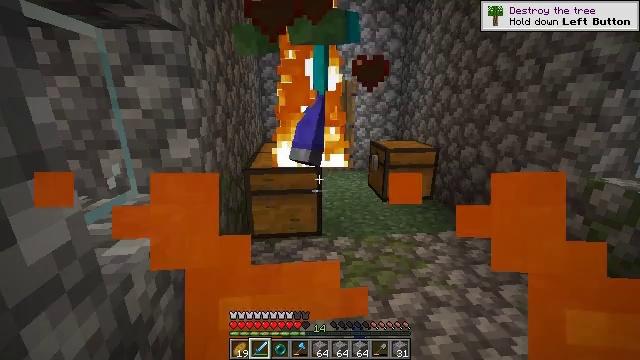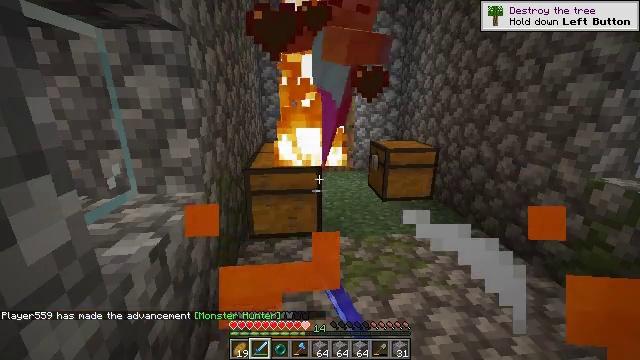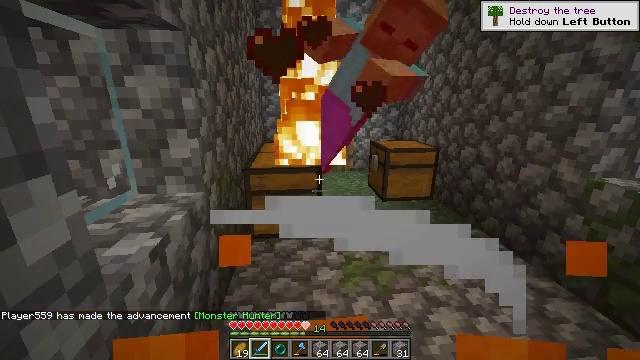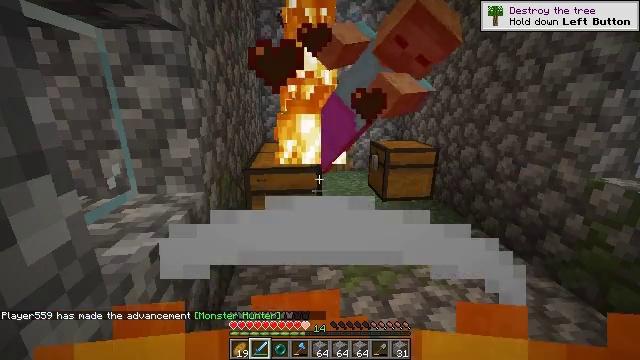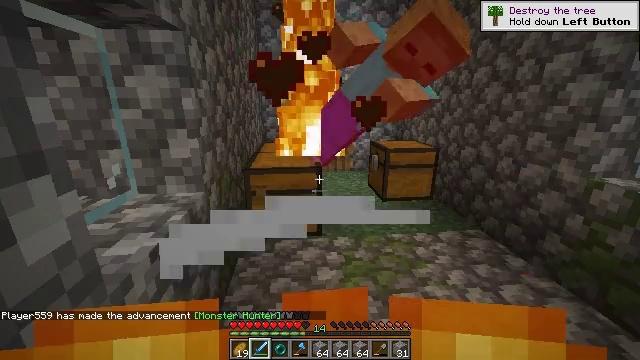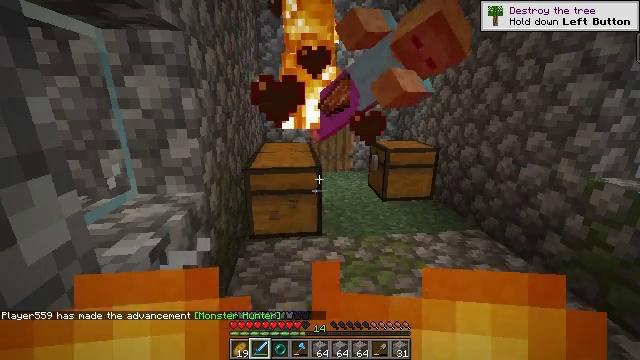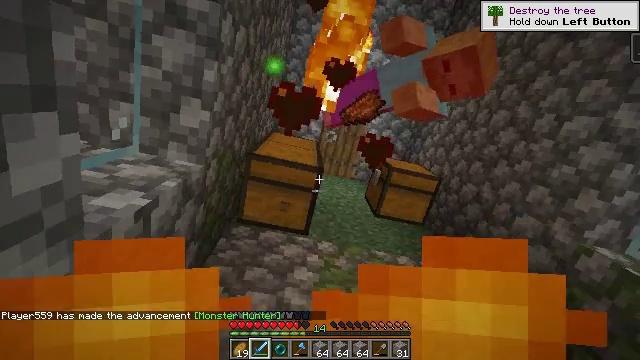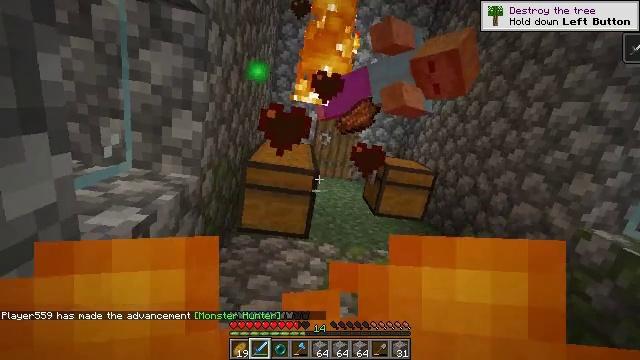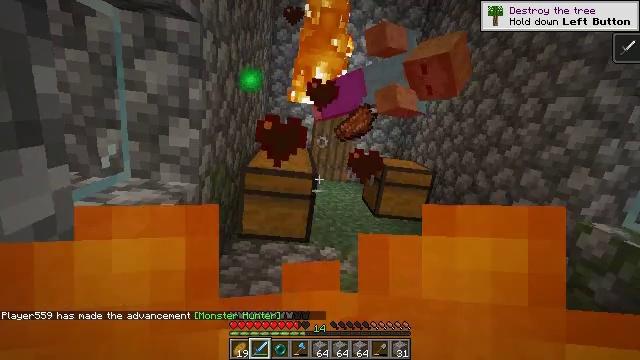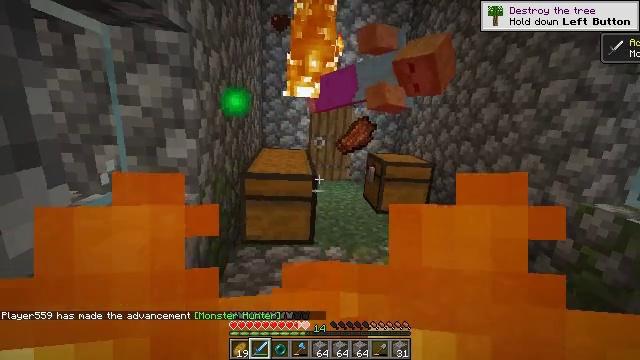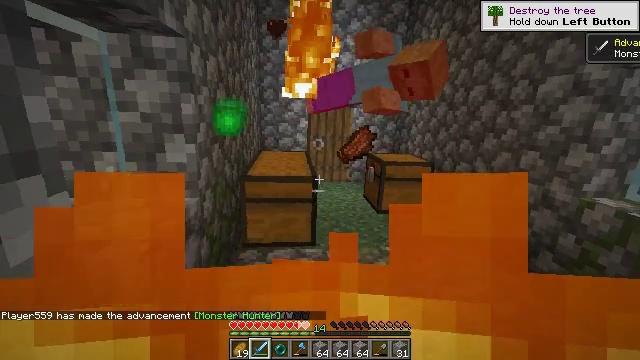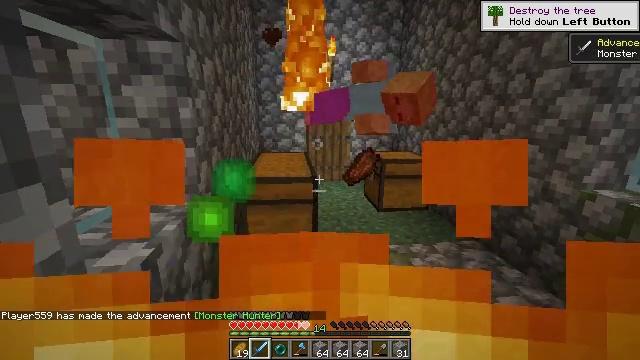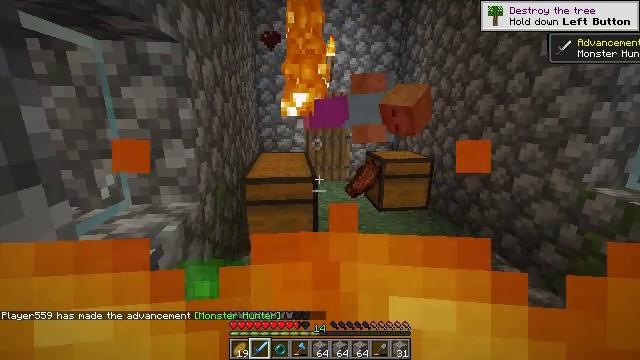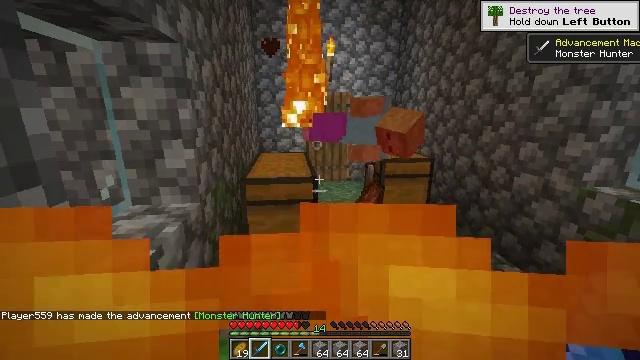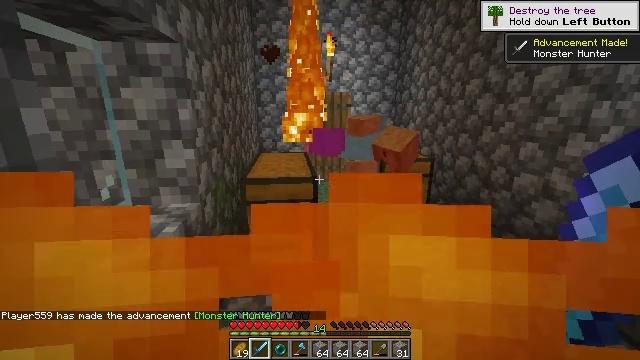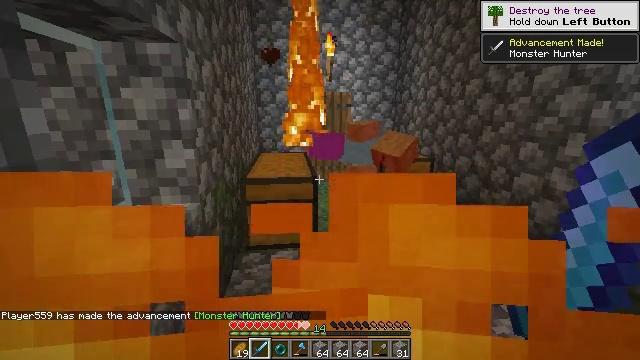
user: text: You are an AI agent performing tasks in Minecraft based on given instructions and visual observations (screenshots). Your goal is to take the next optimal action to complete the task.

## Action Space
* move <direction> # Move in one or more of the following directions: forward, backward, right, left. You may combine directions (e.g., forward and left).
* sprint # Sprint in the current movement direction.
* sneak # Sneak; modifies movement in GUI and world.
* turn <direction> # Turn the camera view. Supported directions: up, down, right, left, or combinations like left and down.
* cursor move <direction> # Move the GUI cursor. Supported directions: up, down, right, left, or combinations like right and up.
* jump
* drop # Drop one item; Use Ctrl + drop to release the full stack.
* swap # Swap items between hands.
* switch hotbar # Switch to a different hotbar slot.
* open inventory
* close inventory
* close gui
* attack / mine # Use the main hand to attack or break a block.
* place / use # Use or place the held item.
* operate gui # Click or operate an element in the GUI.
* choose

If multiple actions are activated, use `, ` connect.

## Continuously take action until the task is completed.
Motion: motion action
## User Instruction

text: Retrieve the torch.
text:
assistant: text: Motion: attack / mine
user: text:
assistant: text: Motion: no_op
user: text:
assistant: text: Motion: no_op
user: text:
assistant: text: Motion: no_op
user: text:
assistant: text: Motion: no_op
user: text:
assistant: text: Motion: no_op
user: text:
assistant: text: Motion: no_op
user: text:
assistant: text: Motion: no_op
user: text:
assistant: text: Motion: no_op
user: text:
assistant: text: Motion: no_op
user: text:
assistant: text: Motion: no_op
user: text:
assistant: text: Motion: no_op
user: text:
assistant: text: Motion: no_op
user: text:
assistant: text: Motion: no_op
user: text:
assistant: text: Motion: no_op
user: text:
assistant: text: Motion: no_op
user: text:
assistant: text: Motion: no_op
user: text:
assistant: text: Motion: no_op
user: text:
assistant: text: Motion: turn right
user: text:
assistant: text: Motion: turn right and down
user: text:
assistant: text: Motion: turn right
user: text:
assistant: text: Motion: no_op
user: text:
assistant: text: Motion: no_op
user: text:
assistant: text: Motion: no_op
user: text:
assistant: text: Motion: turn down
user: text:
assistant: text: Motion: turn down
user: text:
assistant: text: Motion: turn left and down
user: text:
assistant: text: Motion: turn left and down
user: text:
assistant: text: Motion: move forward, turn left
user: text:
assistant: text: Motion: move forward, turn left and down